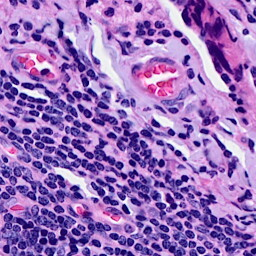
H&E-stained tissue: Breast